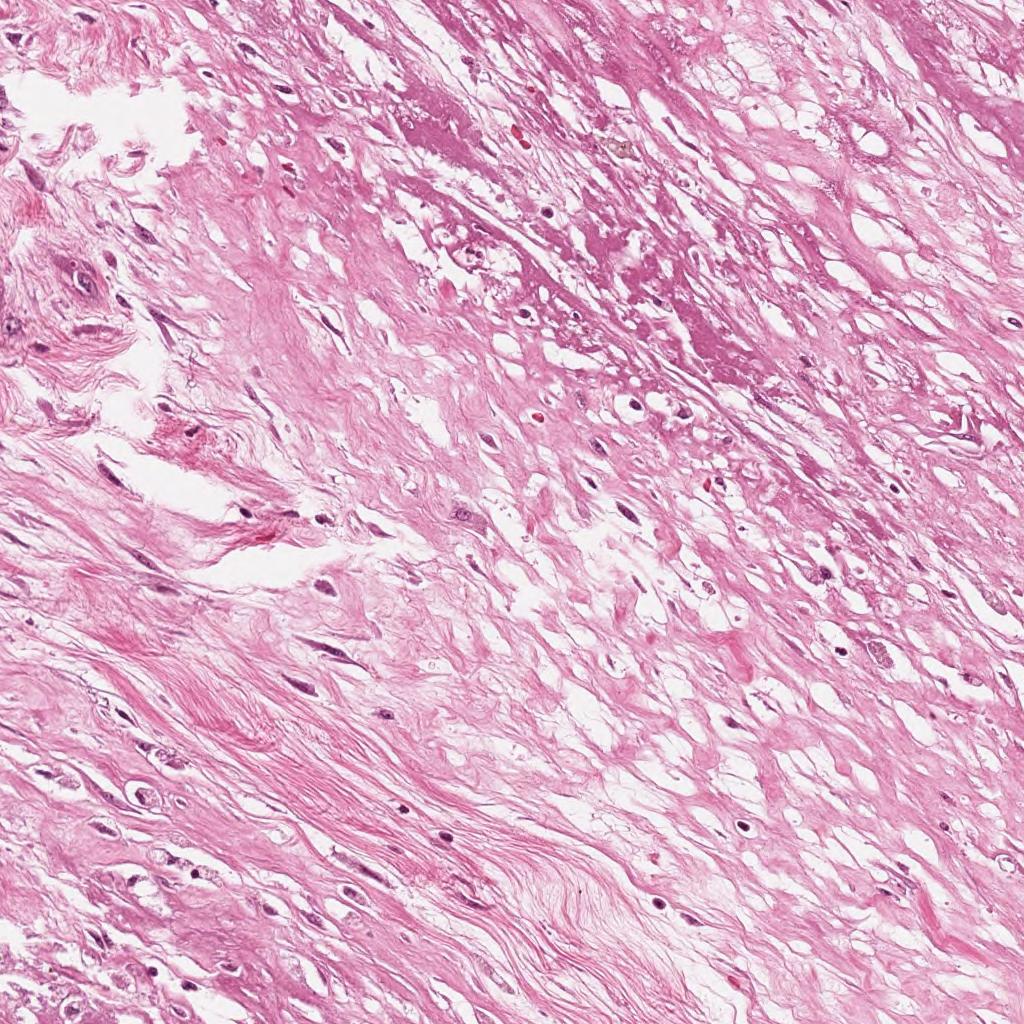
Label: Non-Viable-Tumor